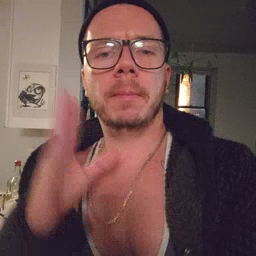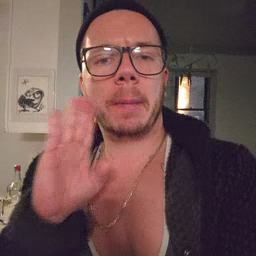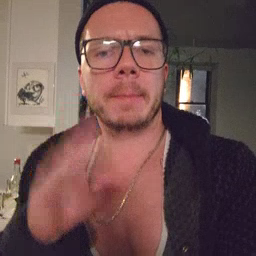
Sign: puppy